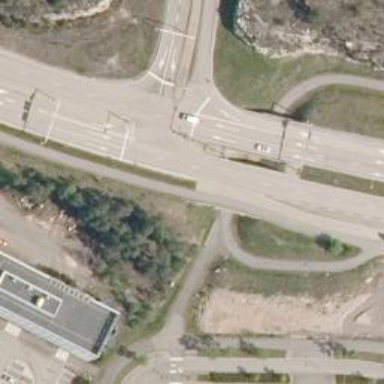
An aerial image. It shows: Trunk link highway with asphalt surface.